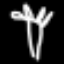
Label: palm tree